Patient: sex F, age 64
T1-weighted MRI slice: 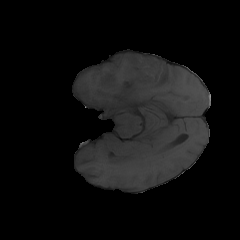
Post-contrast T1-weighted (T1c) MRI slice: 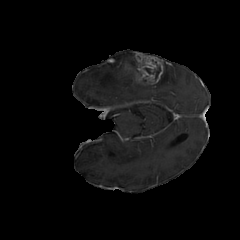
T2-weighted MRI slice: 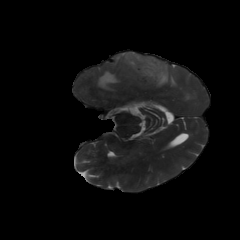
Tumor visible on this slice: yes
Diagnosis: Glioblastoma, IDH-wildtype
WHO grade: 4